Question: I would like to create an activity which displays a country map. I want to make every regions clickable.

I first tried to draw map with SVG data / javascript ( <URL> and put it in a WebView. However, Vector Library is not available for most of android devices.
The best solution seems to pile up the images of regions (bitmap format ) and make them clickable, but I have no idea how to do.
Sorry to be rough in my explanations
Thank you !
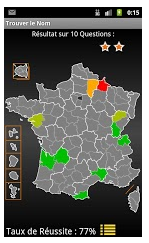
Answer: You can do it a to the map. The grid is composed of 'touch sensitive' tiles. Tiles dimensions must be little enough to fill every region of your map. Every region will contain a certain number of tiles. You need to associate every group of tiles to the containing region. Then, at every tap on a tile, you are able to associate the correct region.
: example of Tile definition
'''
public class MapView extends ViewGroup {
// Tile definition
//
static enum Tile {
T_00 (30, Region.region_a), T_01 (31, Region.region_a)
, ...
, T_328 (288, Region.region_h);
private final int id;
private final Rg region;
Tile ( int id, Rg region ) {
this.id = id;
this.region = region;
}
public int getId() { return id; }
public Rg getRg() { return region; }
}
// Implementation of MapView Class
...
'''
the implementation described in my answer is just one of the possible implementation. You may create your own implementation depending on your needs.